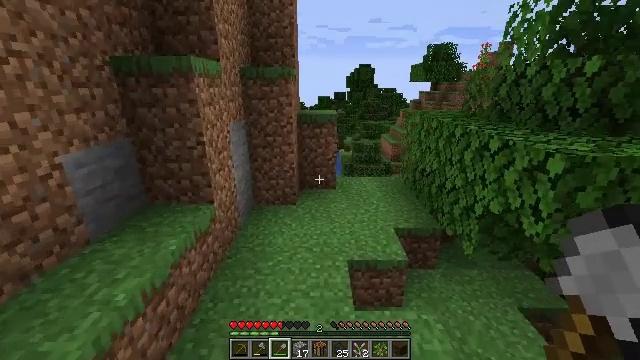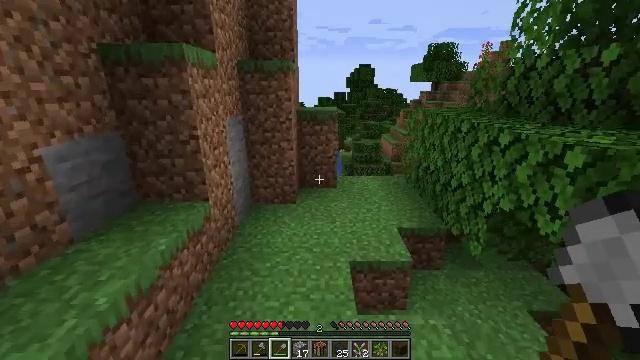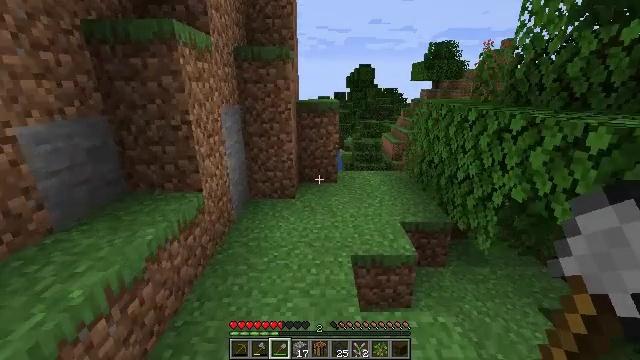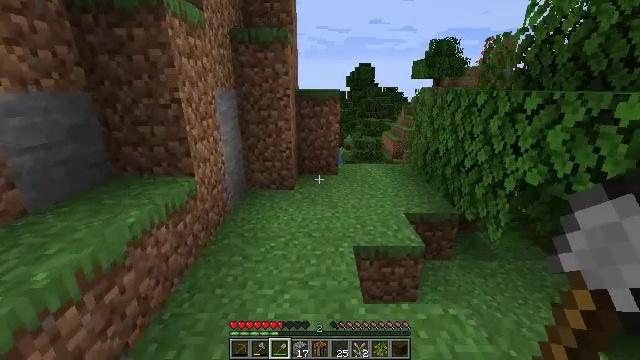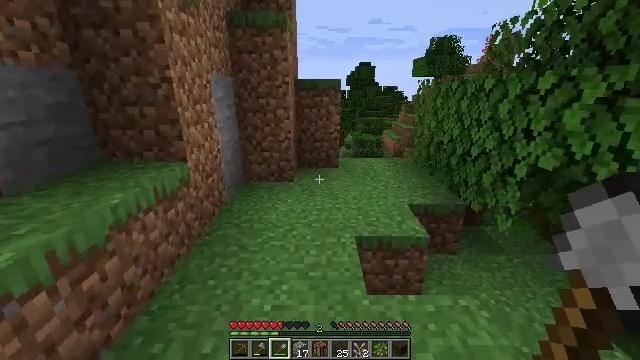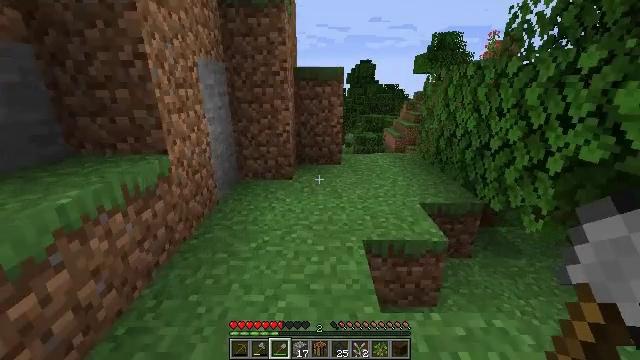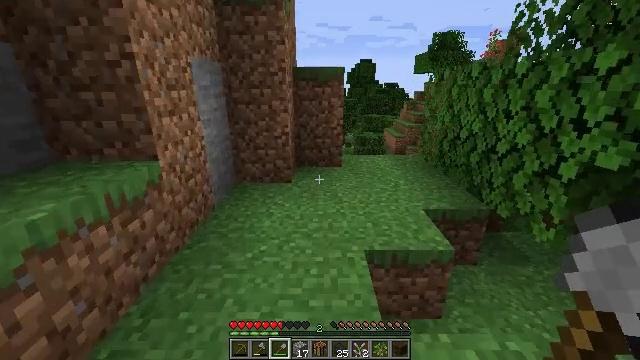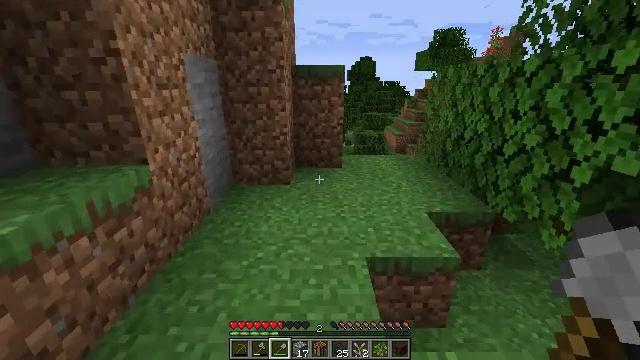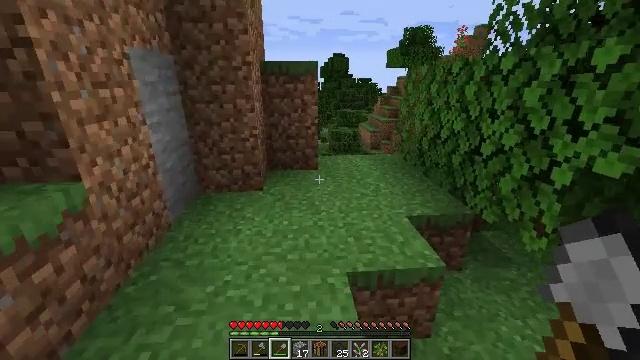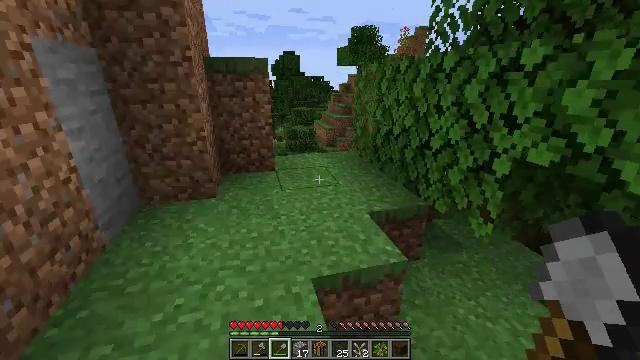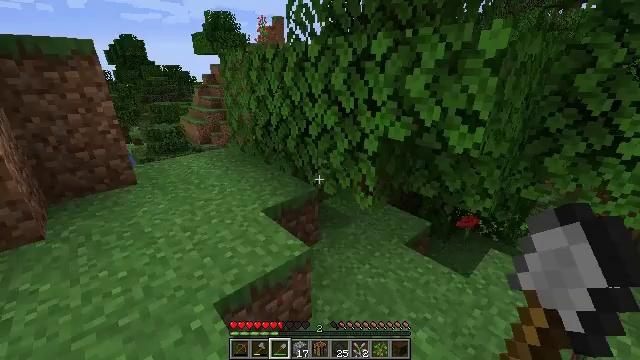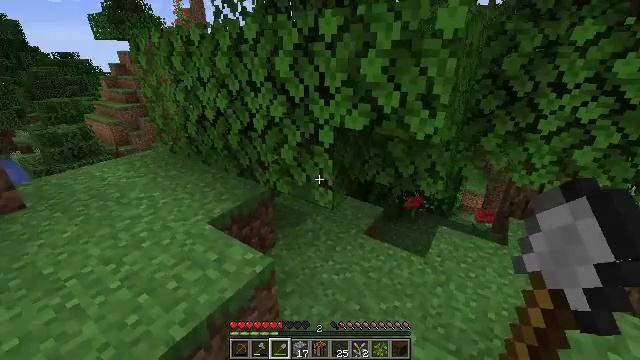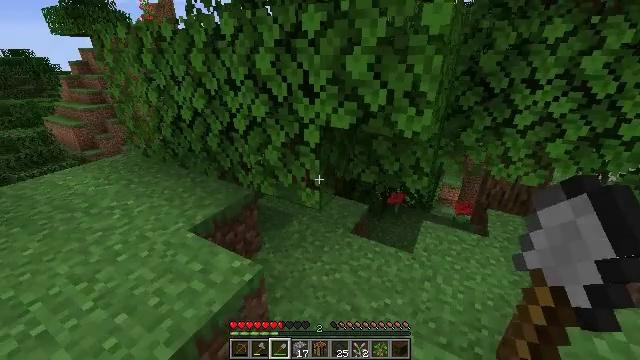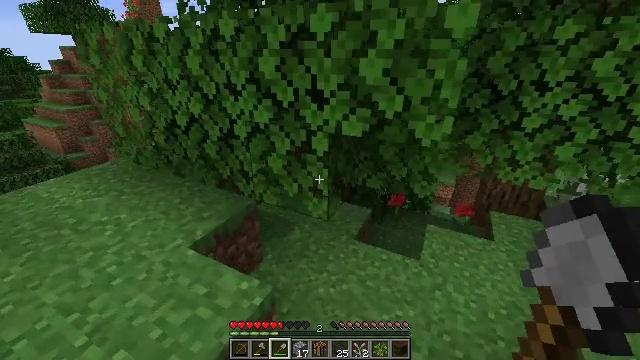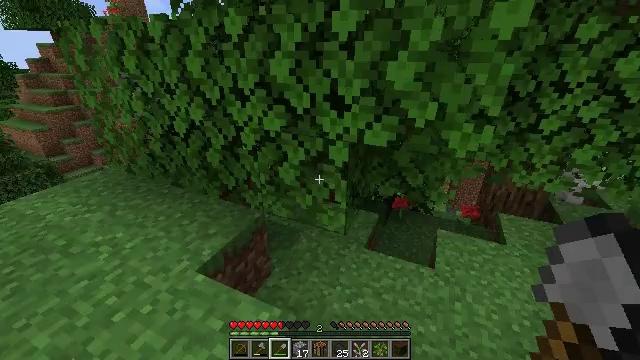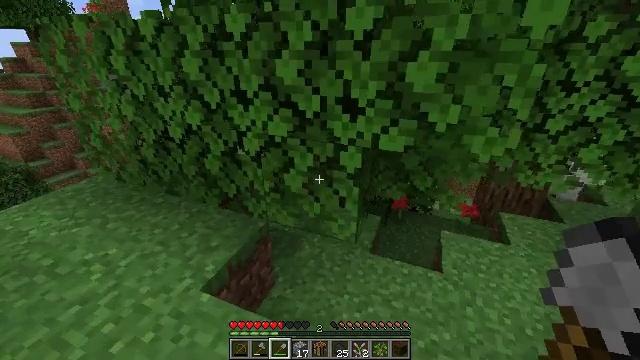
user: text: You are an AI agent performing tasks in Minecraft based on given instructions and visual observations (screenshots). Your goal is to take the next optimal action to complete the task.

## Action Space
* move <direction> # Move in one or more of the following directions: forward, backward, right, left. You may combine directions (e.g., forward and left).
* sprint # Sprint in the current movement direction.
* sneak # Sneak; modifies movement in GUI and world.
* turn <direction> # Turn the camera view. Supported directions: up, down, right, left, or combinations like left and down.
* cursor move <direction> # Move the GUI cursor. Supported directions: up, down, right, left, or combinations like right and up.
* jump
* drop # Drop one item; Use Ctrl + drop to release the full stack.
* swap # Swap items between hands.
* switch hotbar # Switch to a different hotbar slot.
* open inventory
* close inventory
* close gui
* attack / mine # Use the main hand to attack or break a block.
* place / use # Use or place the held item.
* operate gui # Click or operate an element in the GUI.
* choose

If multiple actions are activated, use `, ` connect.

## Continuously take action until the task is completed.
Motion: motion action
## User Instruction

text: Mine seagrass underwater.
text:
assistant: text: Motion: move forward
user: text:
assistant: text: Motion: move forward
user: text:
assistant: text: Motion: move forward
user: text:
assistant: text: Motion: move forward
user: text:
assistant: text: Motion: move forward
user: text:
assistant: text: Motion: move forward
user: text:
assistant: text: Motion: move forward
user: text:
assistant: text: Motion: move forward, turn right
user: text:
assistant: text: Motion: move forward, turn right
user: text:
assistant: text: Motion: move forward, turn right and down
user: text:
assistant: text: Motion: move forward and move left, turn right and down
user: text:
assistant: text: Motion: move forward and move left, turn right
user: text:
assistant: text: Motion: move forward and move left, turn right
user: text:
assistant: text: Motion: move forward and move left, turn right
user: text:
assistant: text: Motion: move forward and move left, turn right
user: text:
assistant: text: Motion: move forward and move left, turn right
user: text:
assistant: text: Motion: move forward and move left, turn right
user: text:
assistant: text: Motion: move forward and move left
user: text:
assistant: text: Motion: move forward and move left
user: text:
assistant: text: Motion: move forward and move left
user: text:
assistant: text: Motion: move forward and move left, turn left
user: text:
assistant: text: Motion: move forward and move left, turn left
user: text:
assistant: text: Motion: move forward and move left, turn left
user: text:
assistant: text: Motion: move forward and move left, turn left
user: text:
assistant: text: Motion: move forward and move left, turn left
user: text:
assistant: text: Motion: move forward and move left, turn left
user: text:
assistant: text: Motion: move forward and move left, turn left
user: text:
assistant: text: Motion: move forward and move left, turn left
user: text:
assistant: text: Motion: move forward, turn left
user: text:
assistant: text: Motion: move forward, turn left and down